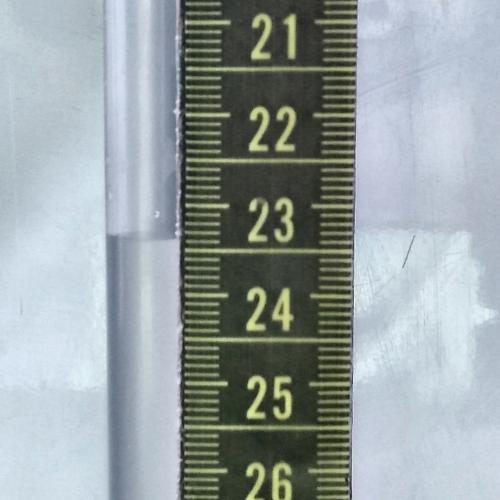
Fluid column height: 23.4 cm